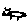
Label: cat